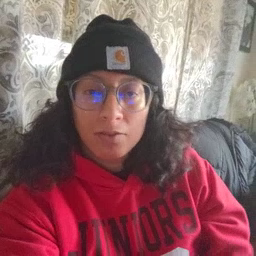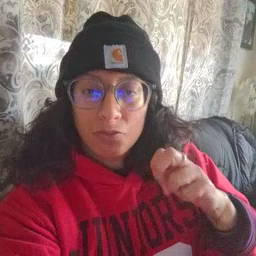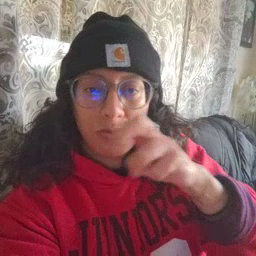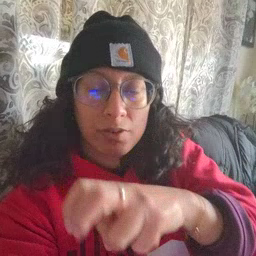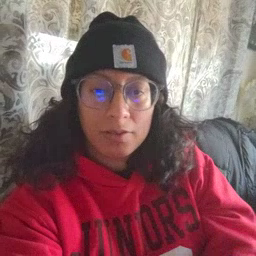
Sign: ride